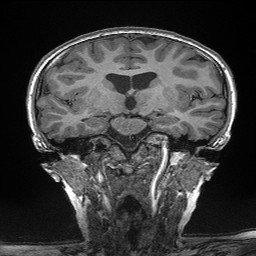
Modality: T1w
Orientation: sagittal
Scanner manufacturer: siemens
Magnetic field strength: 3 T
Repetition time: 2.3 s
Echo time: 0.00298 s